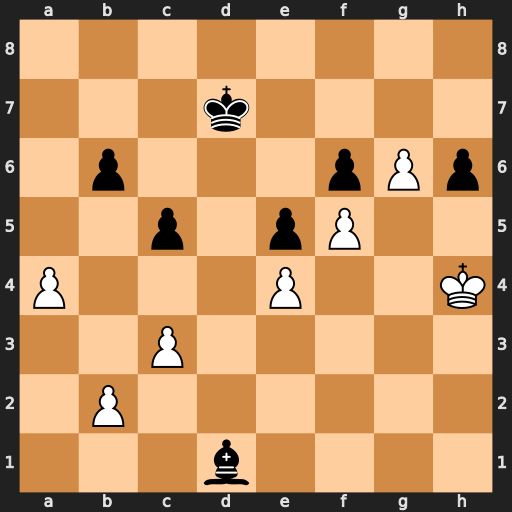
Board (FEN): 8/3k4/1p3pPp/2p1pP2/P3P2K/2P5/1P6/3b4
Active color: w
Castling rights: -
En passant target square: -
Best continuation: g7 Bb3 Kh5